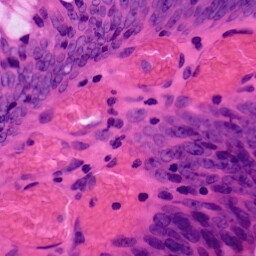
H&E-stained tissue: Colon